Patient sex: F
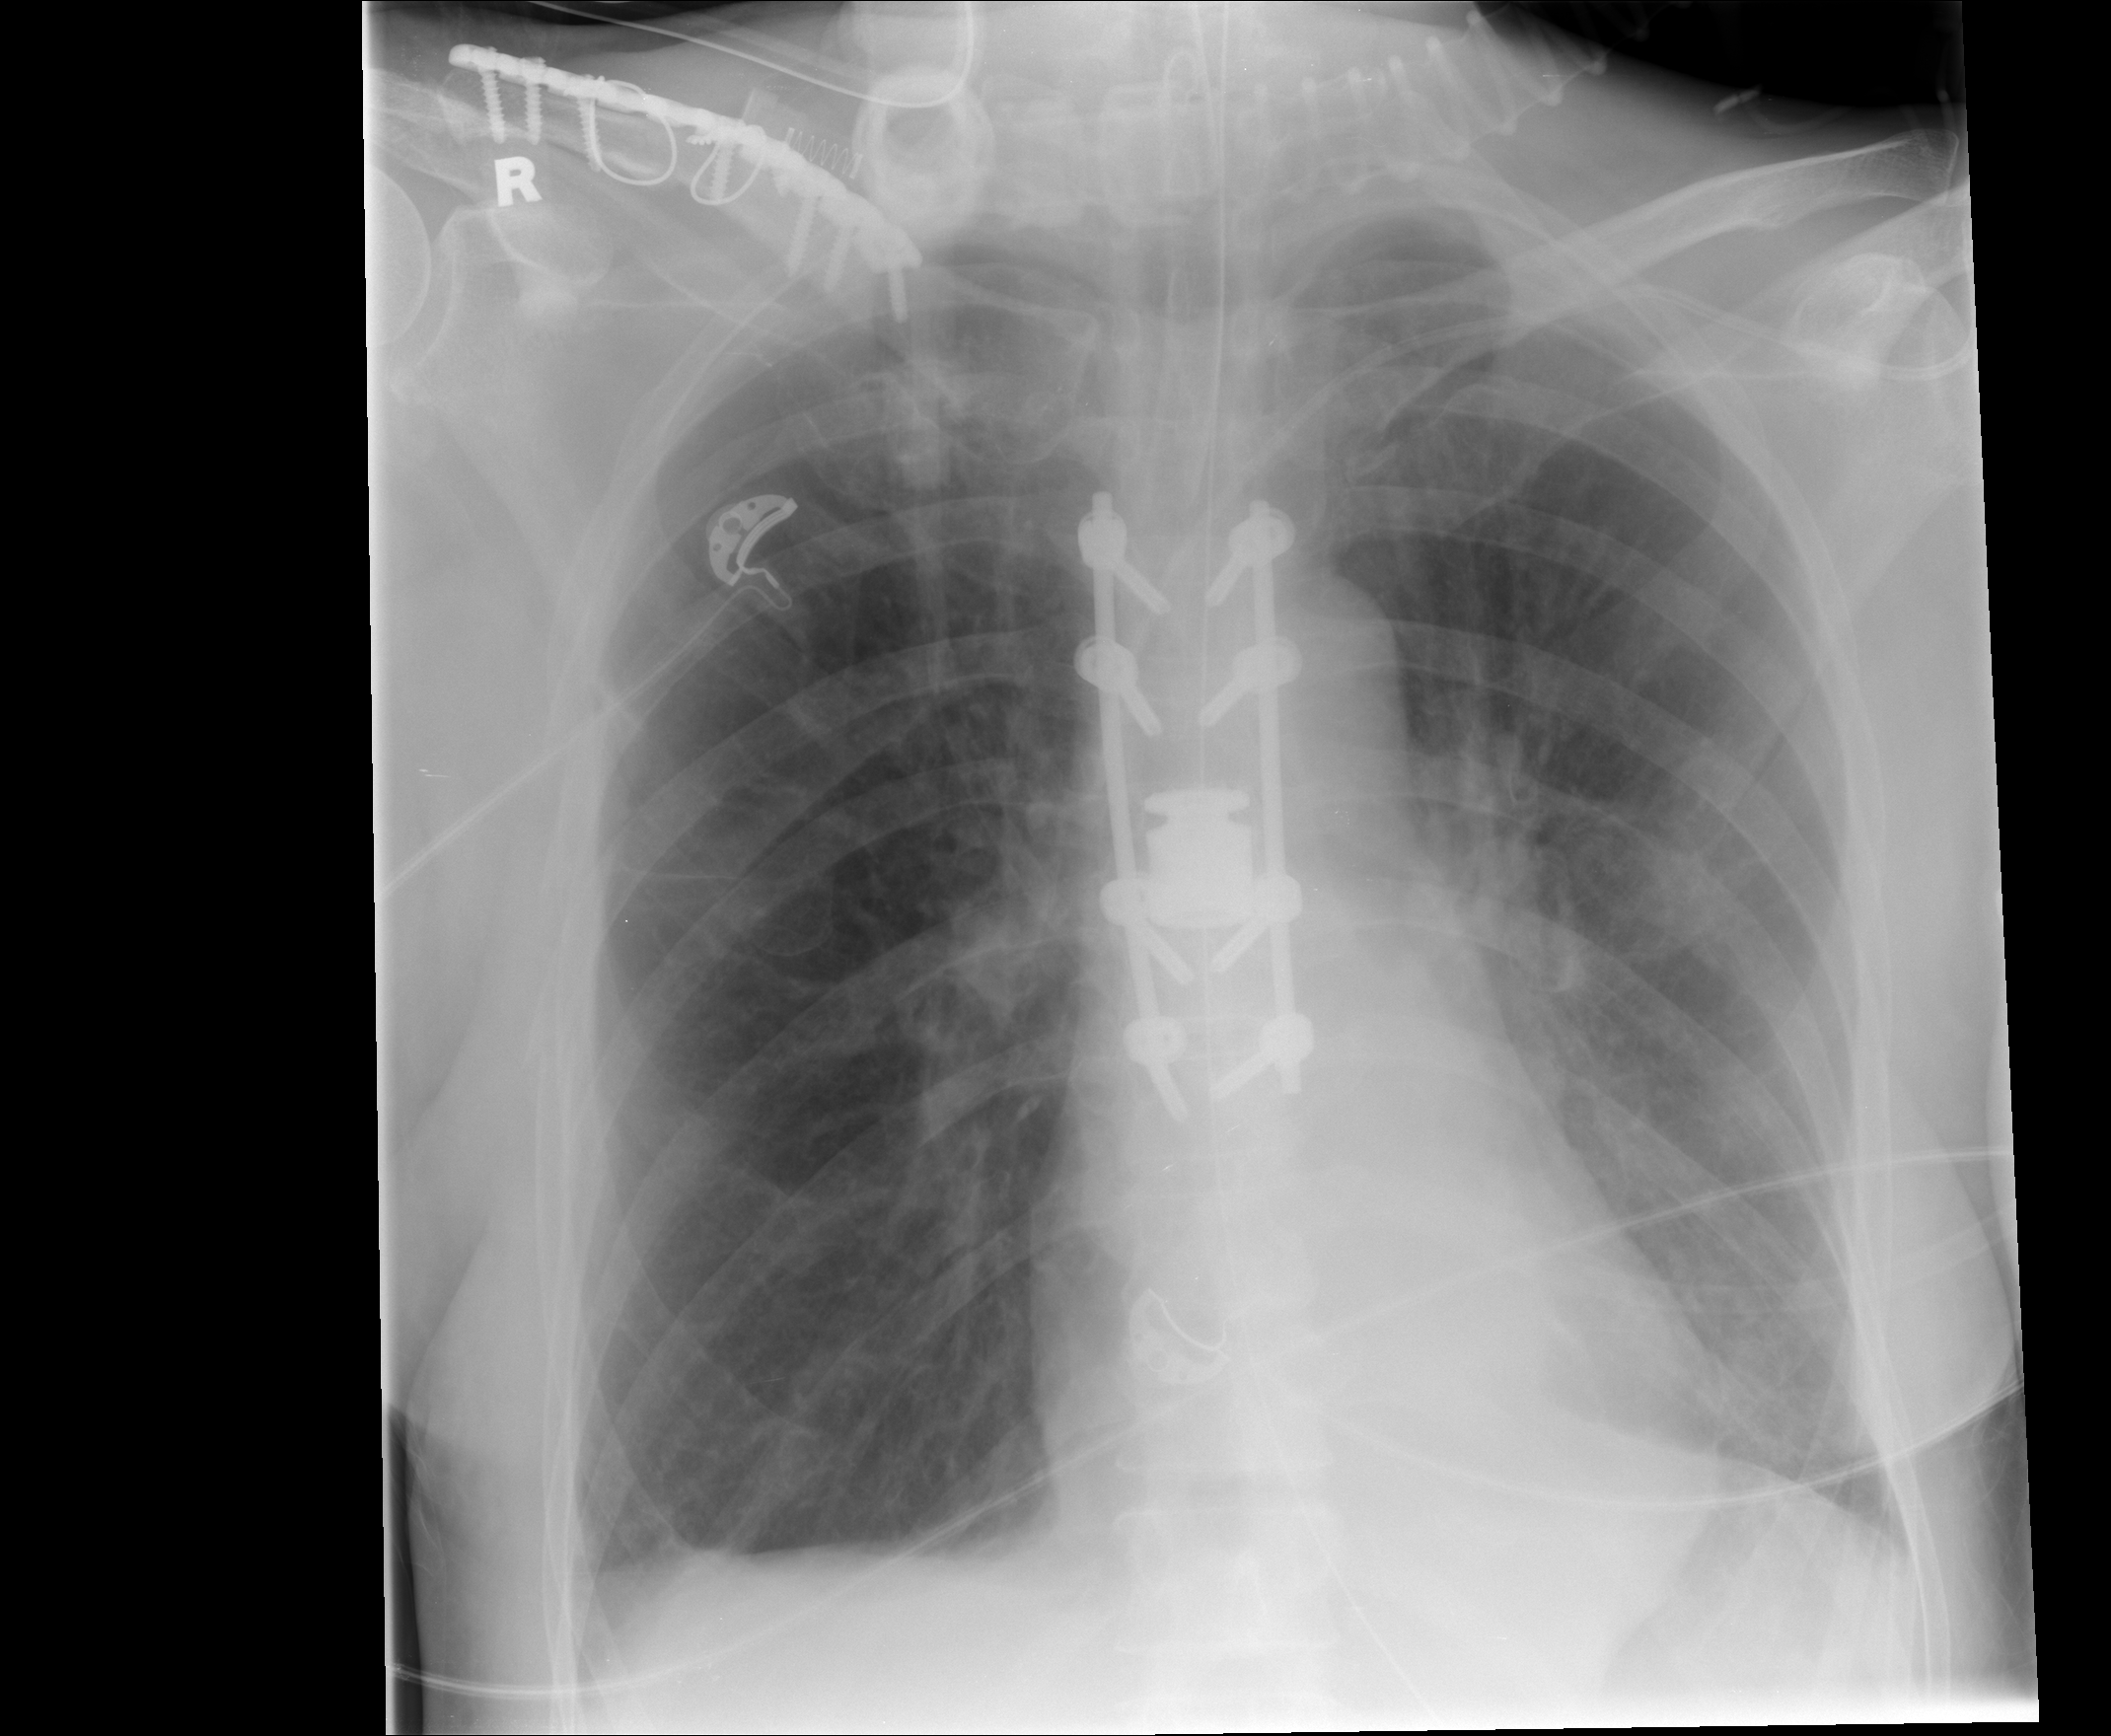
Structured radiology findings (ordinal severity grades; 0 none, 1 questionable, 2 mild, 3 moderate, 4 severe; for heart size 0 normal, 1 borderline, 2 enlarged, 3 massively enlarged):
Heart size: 0
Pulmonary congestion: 0
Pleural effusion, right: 2
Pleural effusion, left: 0
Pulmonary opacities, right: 0
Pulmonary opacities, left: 0
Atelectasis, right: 0
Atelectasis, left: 0